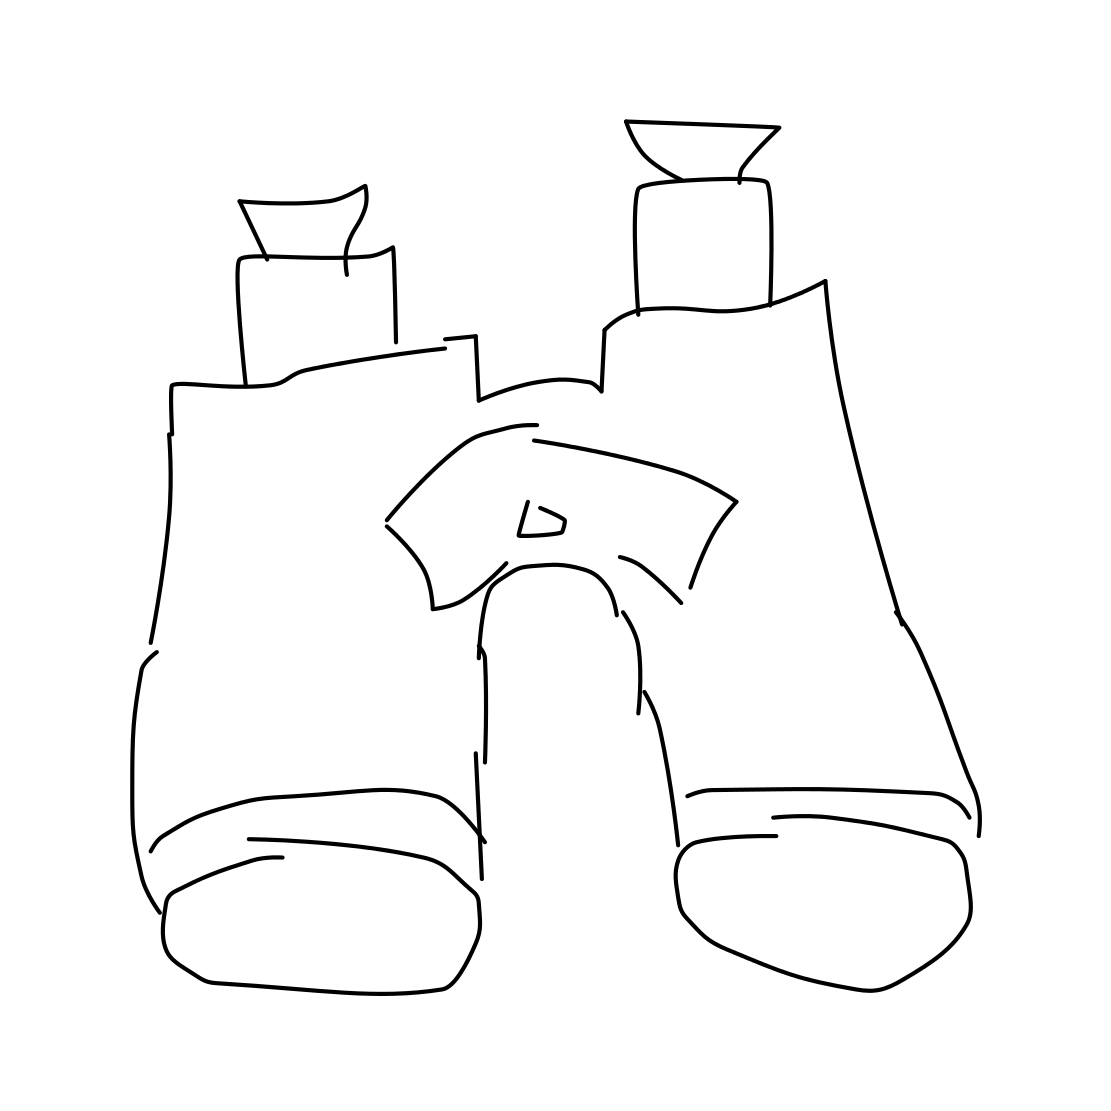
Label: binoculars